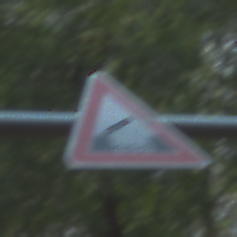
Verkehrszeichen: BeweglicheBruecke
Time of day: MorningAfternoon
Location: Outdoor (Urban)
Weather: PartlyCloudy
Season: NotSpecified
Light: Natural